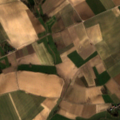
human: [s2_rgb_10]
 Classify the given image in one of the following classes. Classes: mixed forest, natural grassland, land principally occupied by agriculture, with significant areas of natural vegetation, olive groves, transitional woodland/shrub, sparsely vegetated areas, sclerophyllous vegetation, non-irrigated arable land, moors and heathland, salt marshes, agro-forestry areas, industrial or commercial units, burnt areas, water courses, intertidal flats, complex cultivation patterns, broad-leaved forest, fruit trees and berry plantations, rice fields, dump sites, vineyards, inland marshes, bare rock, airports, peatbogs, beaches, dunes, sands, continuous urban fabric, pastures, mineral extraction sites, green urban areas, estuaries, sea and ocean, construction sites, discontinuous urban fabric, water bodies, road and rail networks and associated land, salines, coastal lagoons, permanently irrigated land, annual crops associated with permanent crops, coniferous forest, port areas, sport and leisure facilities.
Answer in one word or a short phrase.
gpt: discontinuous urban fabric, non-irrigated arable land, complex cultivation patterns